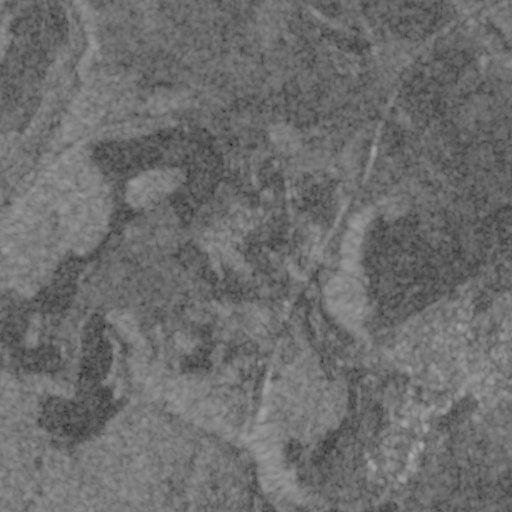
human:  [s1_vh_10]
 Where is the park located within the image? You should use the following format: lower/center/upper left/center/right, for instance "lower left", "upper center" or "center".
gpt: The park is located in the lower right of the image.
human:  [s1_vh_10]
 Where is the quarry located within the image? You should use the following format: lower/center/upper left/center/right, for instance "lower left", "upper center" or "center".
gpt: The quarry is located in the center right of the image.
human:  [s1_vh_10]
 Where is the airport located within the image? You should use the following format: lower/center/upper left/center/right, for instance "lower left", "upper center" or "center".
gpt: There is no airport in the image.

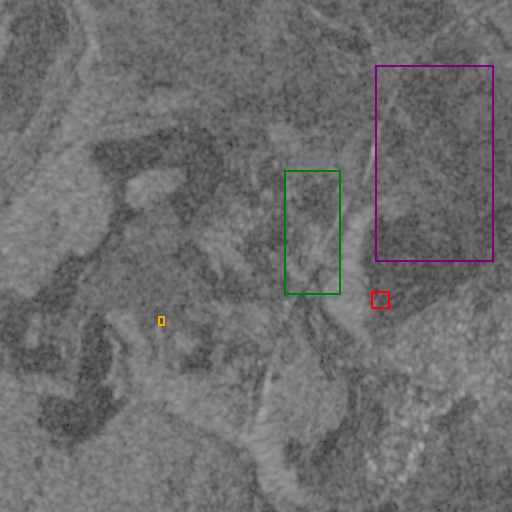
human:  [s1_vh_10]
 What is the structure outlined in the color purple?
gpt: The structure outlined in purple is a crop field.
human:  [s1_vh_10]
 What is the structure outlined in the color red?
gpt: The structure outlined in red is a park.
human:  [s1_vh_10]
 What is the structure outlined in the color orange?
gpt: The structure outlined in orange is a parking lot.
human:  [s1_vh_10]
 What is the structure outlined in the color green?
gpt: The structure outlined in green is a quarry.
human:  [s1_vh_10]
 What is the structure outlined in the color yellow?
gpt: There is no yellow outline.